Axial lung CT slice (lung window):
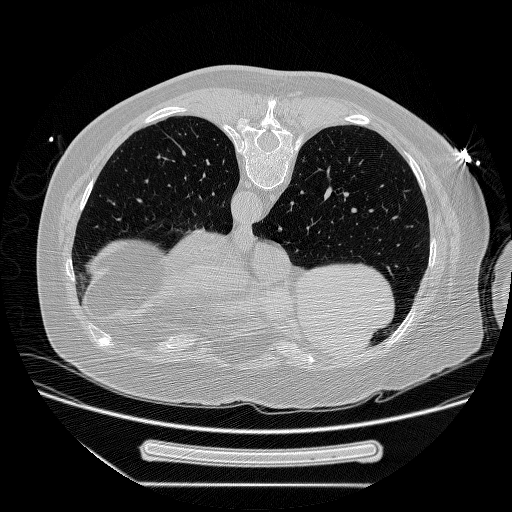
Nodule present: no